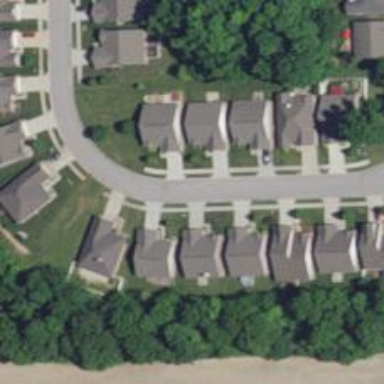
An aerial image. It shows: Residential road.